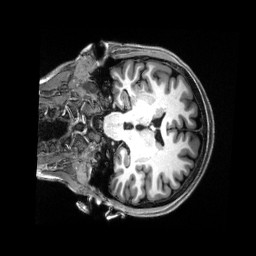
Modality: T1w
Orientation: coronal
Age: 19
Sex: female
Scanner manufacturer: siemens
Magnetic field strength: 3 T
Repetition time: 2.5 s
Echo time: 0.00222 s